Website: apple
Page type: account-selection
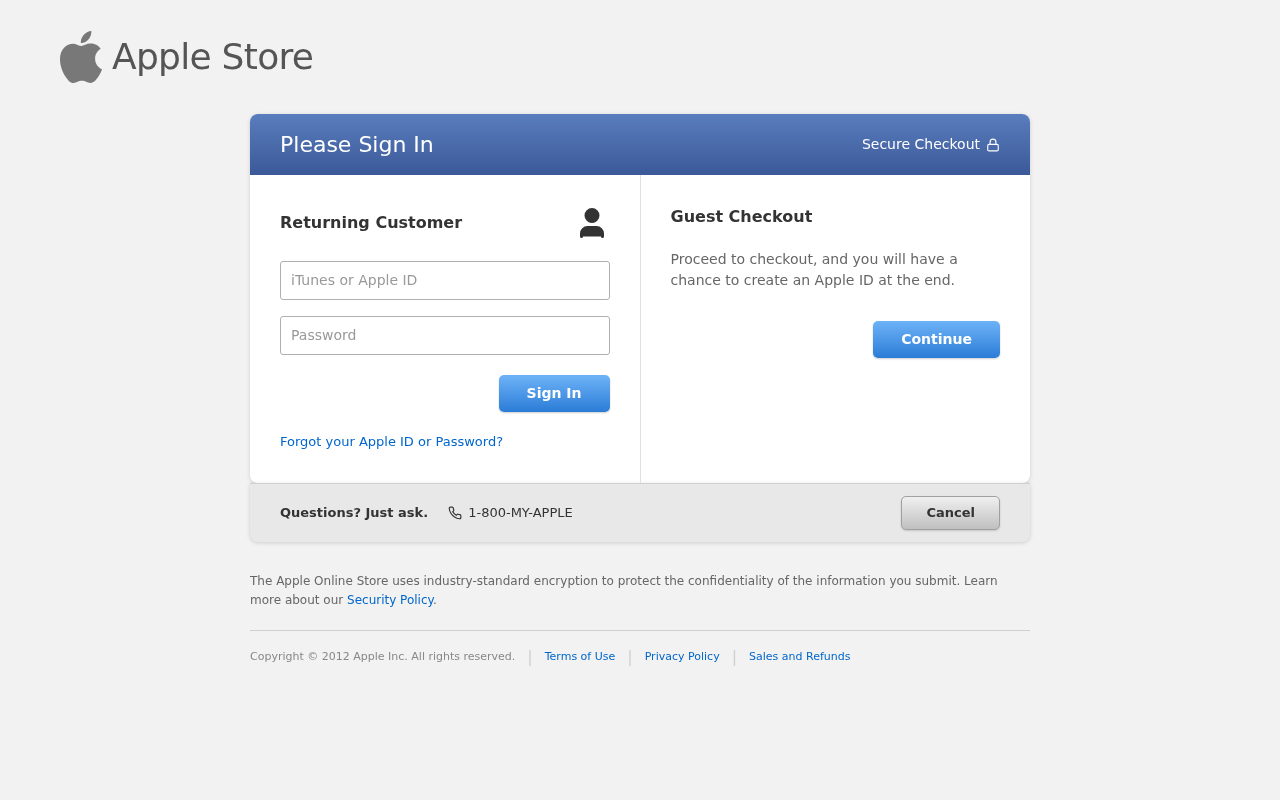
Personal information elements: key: PII_LOGIN_USERNAME
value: bguerrero455